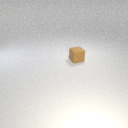
small brown rubber cube